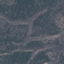
Label: HerbaceousVegetation